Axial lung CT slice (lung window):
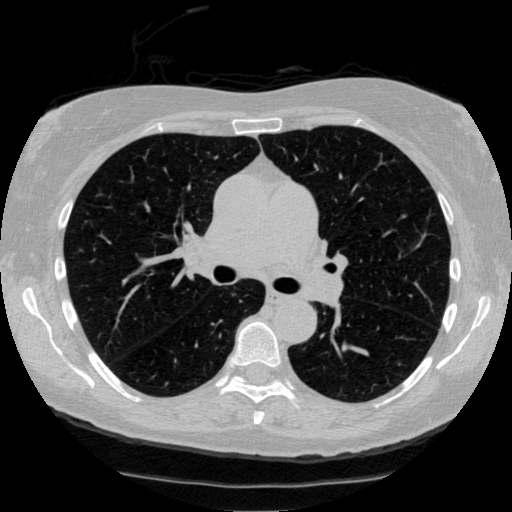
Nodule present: no